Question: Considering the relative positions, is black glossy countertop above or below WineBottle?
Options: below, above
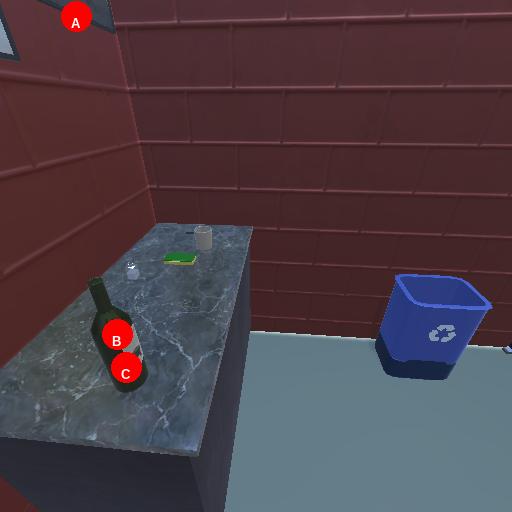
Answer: below